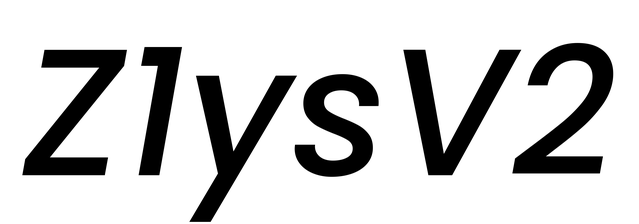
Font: Poppins-MediumItalic